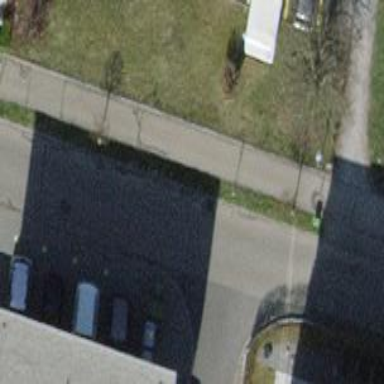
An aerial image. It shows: Residential road with asphalt surface. There is sidewalk on the left side.